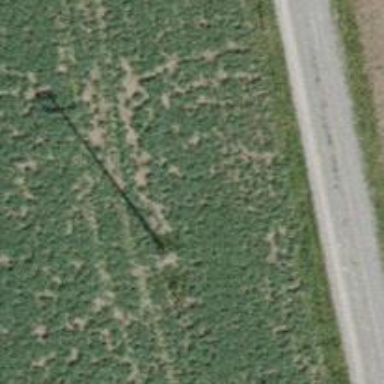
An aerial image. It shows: Straight power pole with straight line management system.